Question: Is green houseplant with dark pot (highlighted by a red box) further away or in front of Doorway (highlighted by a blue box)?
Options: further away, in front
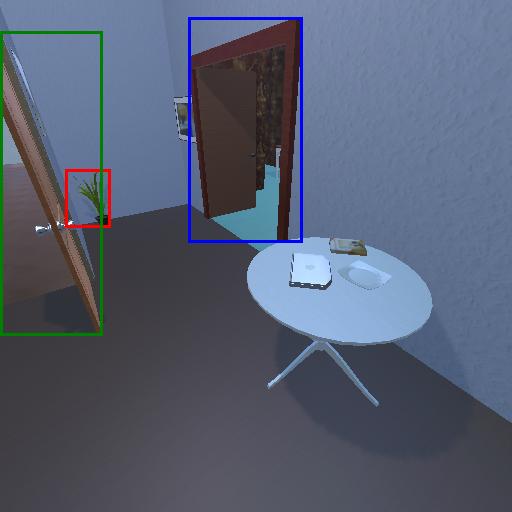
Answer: further away